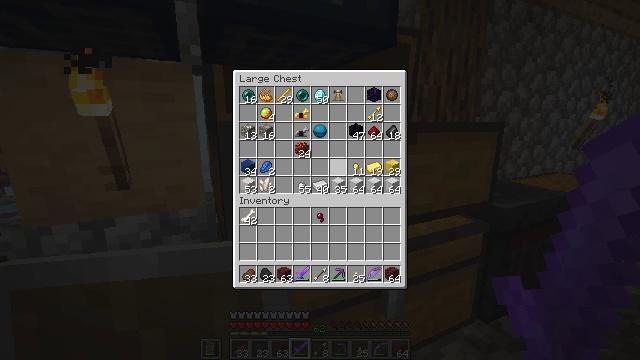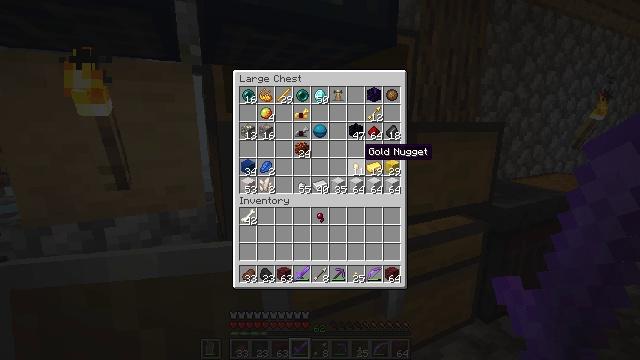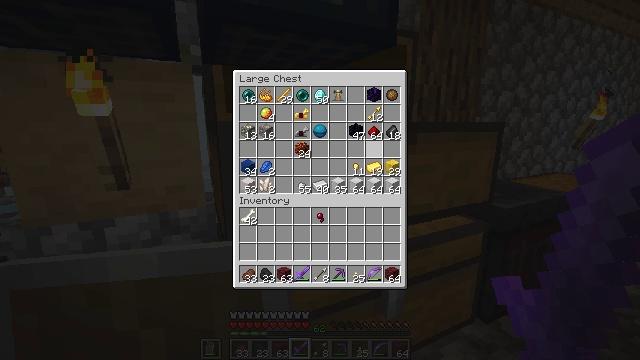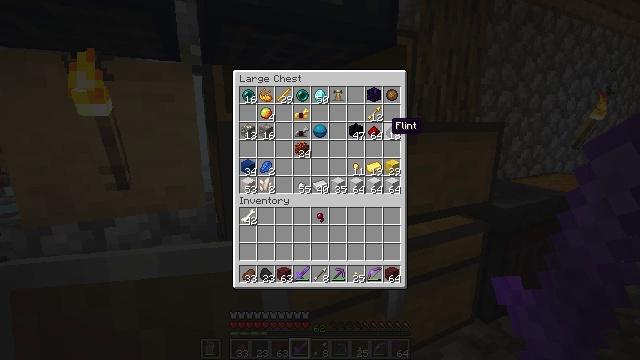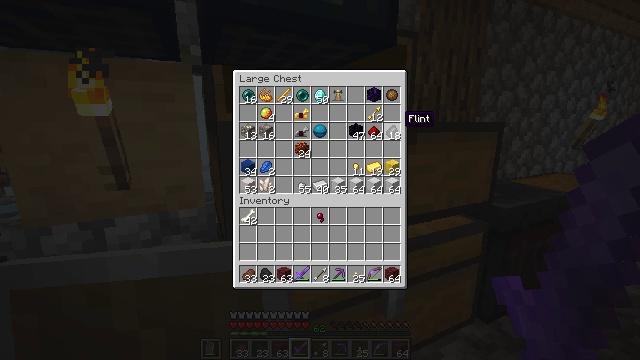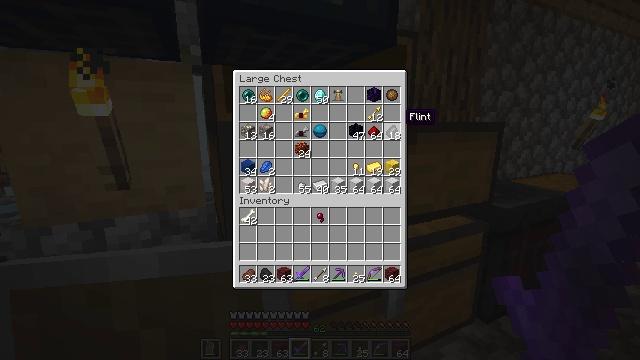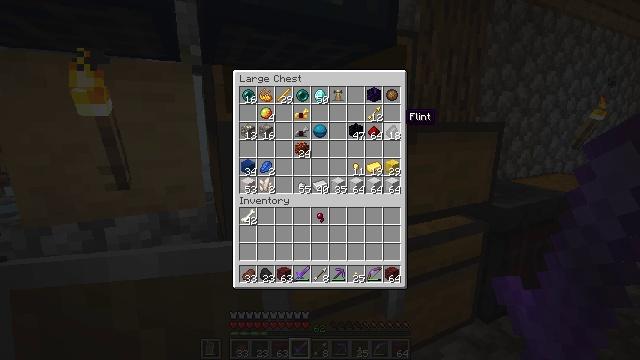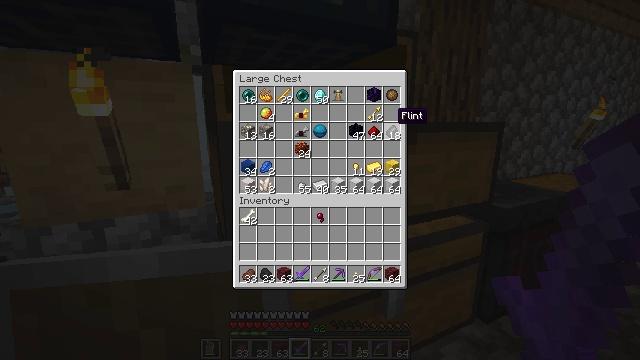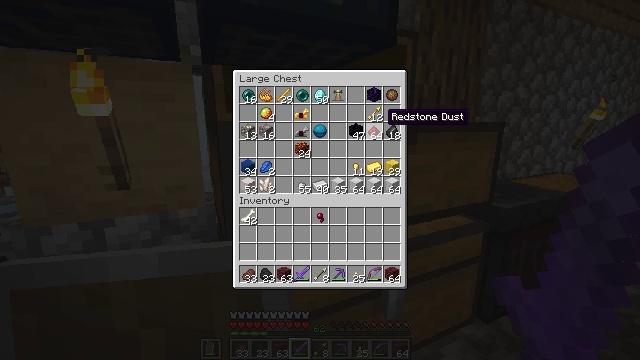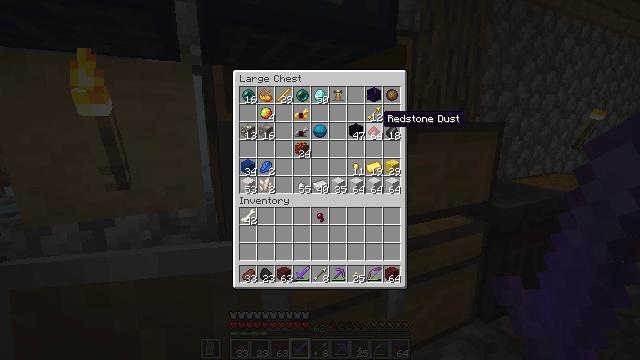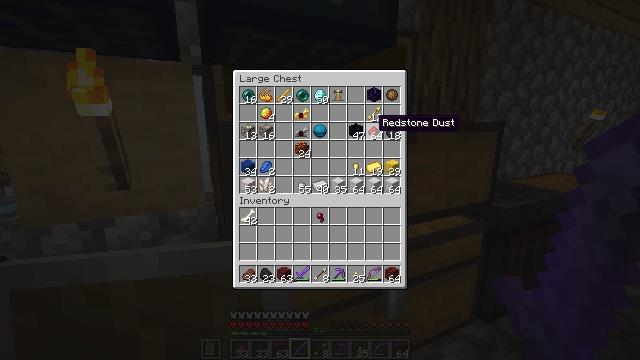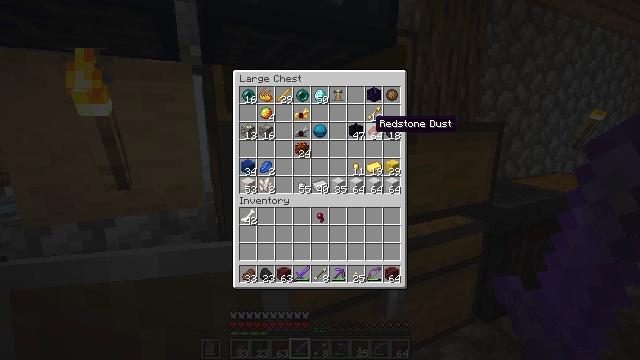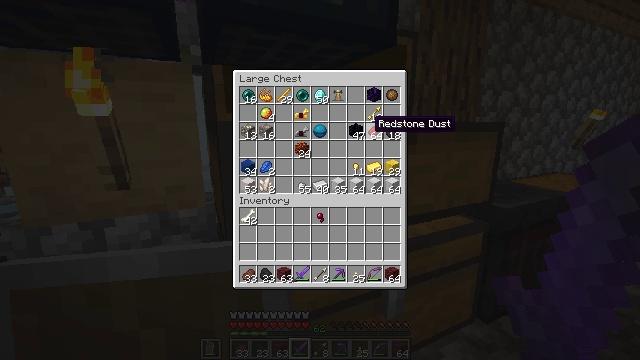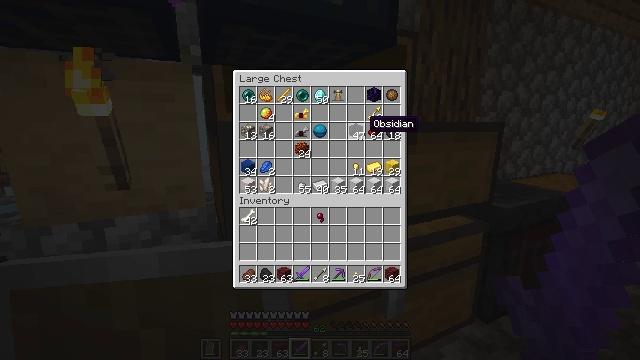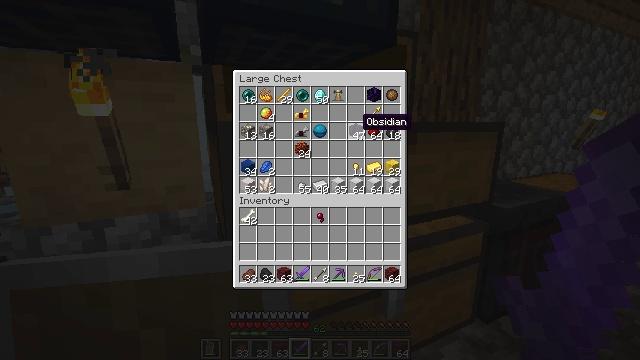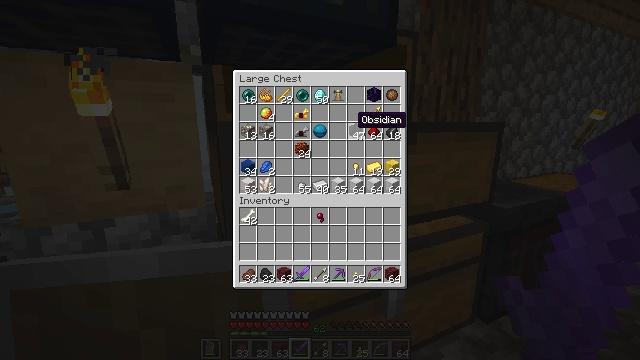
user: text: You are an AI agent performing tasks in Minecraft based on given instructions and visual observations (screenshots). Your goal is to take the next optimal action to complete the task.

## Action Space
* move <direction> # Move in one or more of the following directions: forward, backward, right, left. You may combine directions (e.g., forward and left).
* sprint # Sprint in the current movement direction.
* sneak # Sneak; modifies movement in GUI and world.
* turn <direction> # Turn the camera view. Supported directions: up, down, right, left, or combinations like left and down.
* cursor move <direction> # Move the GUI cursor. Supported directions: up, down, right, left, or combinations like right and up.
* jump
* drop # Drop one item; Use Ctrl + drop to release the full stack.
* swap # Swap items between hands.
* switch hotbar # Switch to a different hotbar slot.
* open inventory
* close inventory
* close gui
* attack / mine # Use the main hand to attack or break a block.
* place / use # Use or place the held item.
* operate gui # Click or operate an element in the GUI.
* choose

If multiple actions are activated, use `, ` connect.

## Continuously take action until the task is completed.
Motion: motion action
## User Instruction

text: Combine blaze powder and ender pearl to create an ender eye.
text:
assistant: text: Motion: turn right and up
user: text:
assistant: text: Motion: turn right and up
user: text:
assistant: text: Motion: turn right and up
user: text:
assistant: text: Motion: turn right and up
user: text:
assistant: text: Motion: no_op
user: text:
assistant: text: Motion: no_op
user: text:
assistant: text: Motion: turn left
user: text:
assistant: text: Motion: turn left
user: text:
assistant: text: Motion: no_op
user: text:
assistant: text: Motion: no_op
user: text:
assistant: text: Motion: no_op
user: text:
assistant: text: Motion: no_op
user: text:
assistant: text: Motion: no_op
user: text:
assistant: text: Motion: turn left
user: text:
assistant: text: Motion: no_op
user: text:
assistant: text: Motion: turn left
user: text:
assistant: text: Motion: turn left and up
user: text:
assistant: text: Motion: turn left and up
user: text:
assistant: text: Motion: turn left and up
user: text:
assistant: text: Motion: no_op
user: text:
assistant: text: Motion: no_op
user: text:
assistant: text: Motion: no_op
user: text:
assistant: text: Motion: attack / mine
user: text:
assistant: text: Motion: attack / mine
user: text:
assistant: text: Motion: no_op
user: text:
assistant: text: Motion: turn right and down
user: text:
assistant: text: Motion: turn down
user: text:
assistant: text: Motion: turn down
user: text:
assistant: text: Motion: turn down
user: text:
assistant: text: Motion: turn down